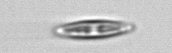
Label: pennate